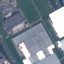
Land use / land cover: Industrial